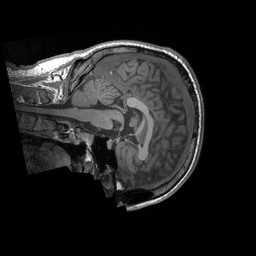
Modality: T1w
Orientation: sagittal
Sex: male
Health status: ill
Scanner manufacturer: siemens
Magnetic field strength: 3 T
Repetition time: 1.66 s
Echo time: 0.00254 s